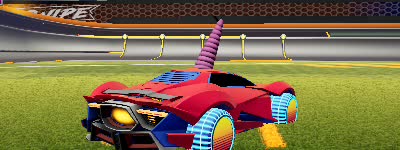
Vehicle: werewolf